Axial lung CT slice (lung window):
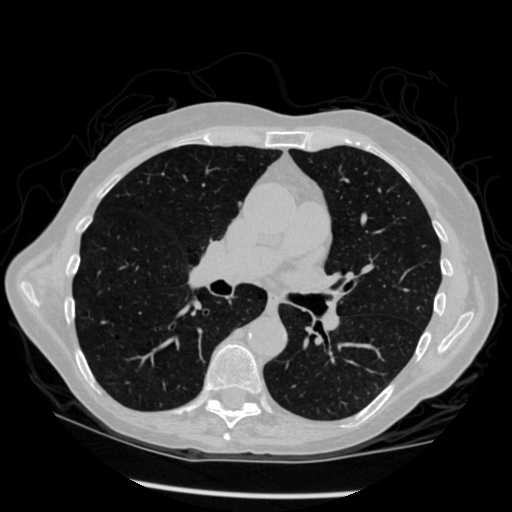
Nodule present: no